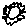
Label: sun